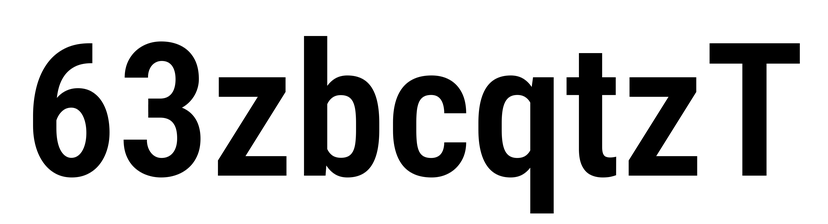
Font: Roboto_Condensed_SemiBold